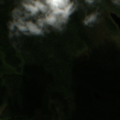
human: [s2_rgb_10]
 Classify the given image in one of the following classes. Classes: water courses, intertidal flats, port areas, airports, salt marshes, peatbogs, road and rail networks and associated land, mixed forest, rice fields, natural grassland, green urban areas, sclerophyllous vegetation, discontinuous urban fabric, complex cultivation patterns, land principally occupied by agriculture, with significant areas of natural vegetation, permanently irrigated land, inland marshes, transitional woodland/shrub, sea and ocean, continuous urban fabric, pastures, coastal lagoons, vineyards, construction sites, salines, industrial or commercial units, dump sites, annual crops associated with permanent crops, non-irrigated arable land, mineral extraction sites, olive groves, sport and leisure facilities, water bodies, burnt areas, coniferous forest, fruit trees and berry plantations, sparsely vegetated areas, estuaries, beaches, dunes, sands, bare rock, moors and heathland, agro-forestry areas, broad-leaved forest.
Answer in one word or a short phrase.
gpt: coniferous forest, transitional woodland/shrub